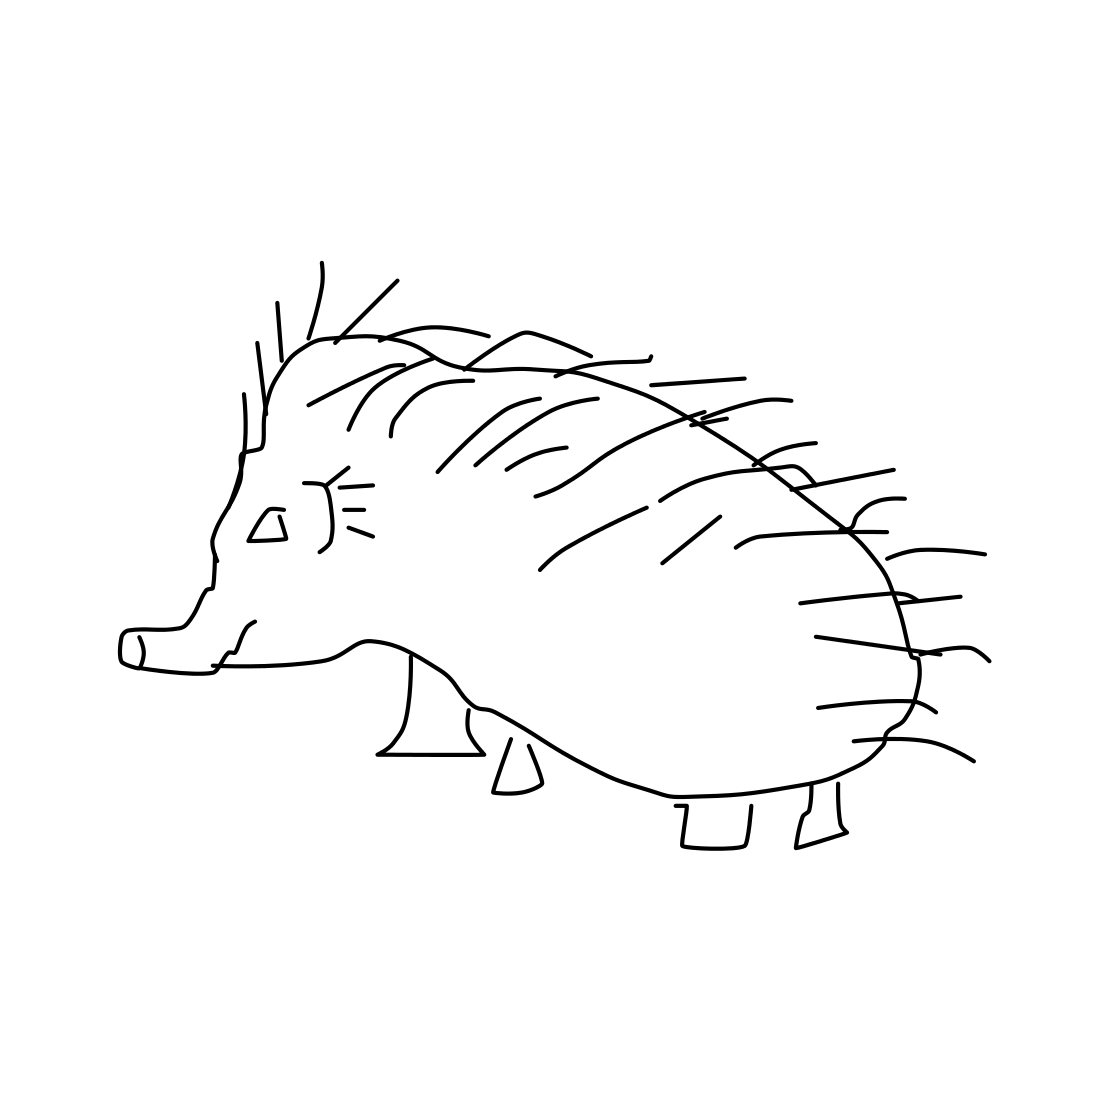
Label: hedgehog